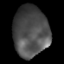
Tissue: lung
Cell type: Epithelial cells
Senescence score: 0.2276
Nuclear area (px): 1759
Mean DAPI intensity: 77.526